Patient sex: F
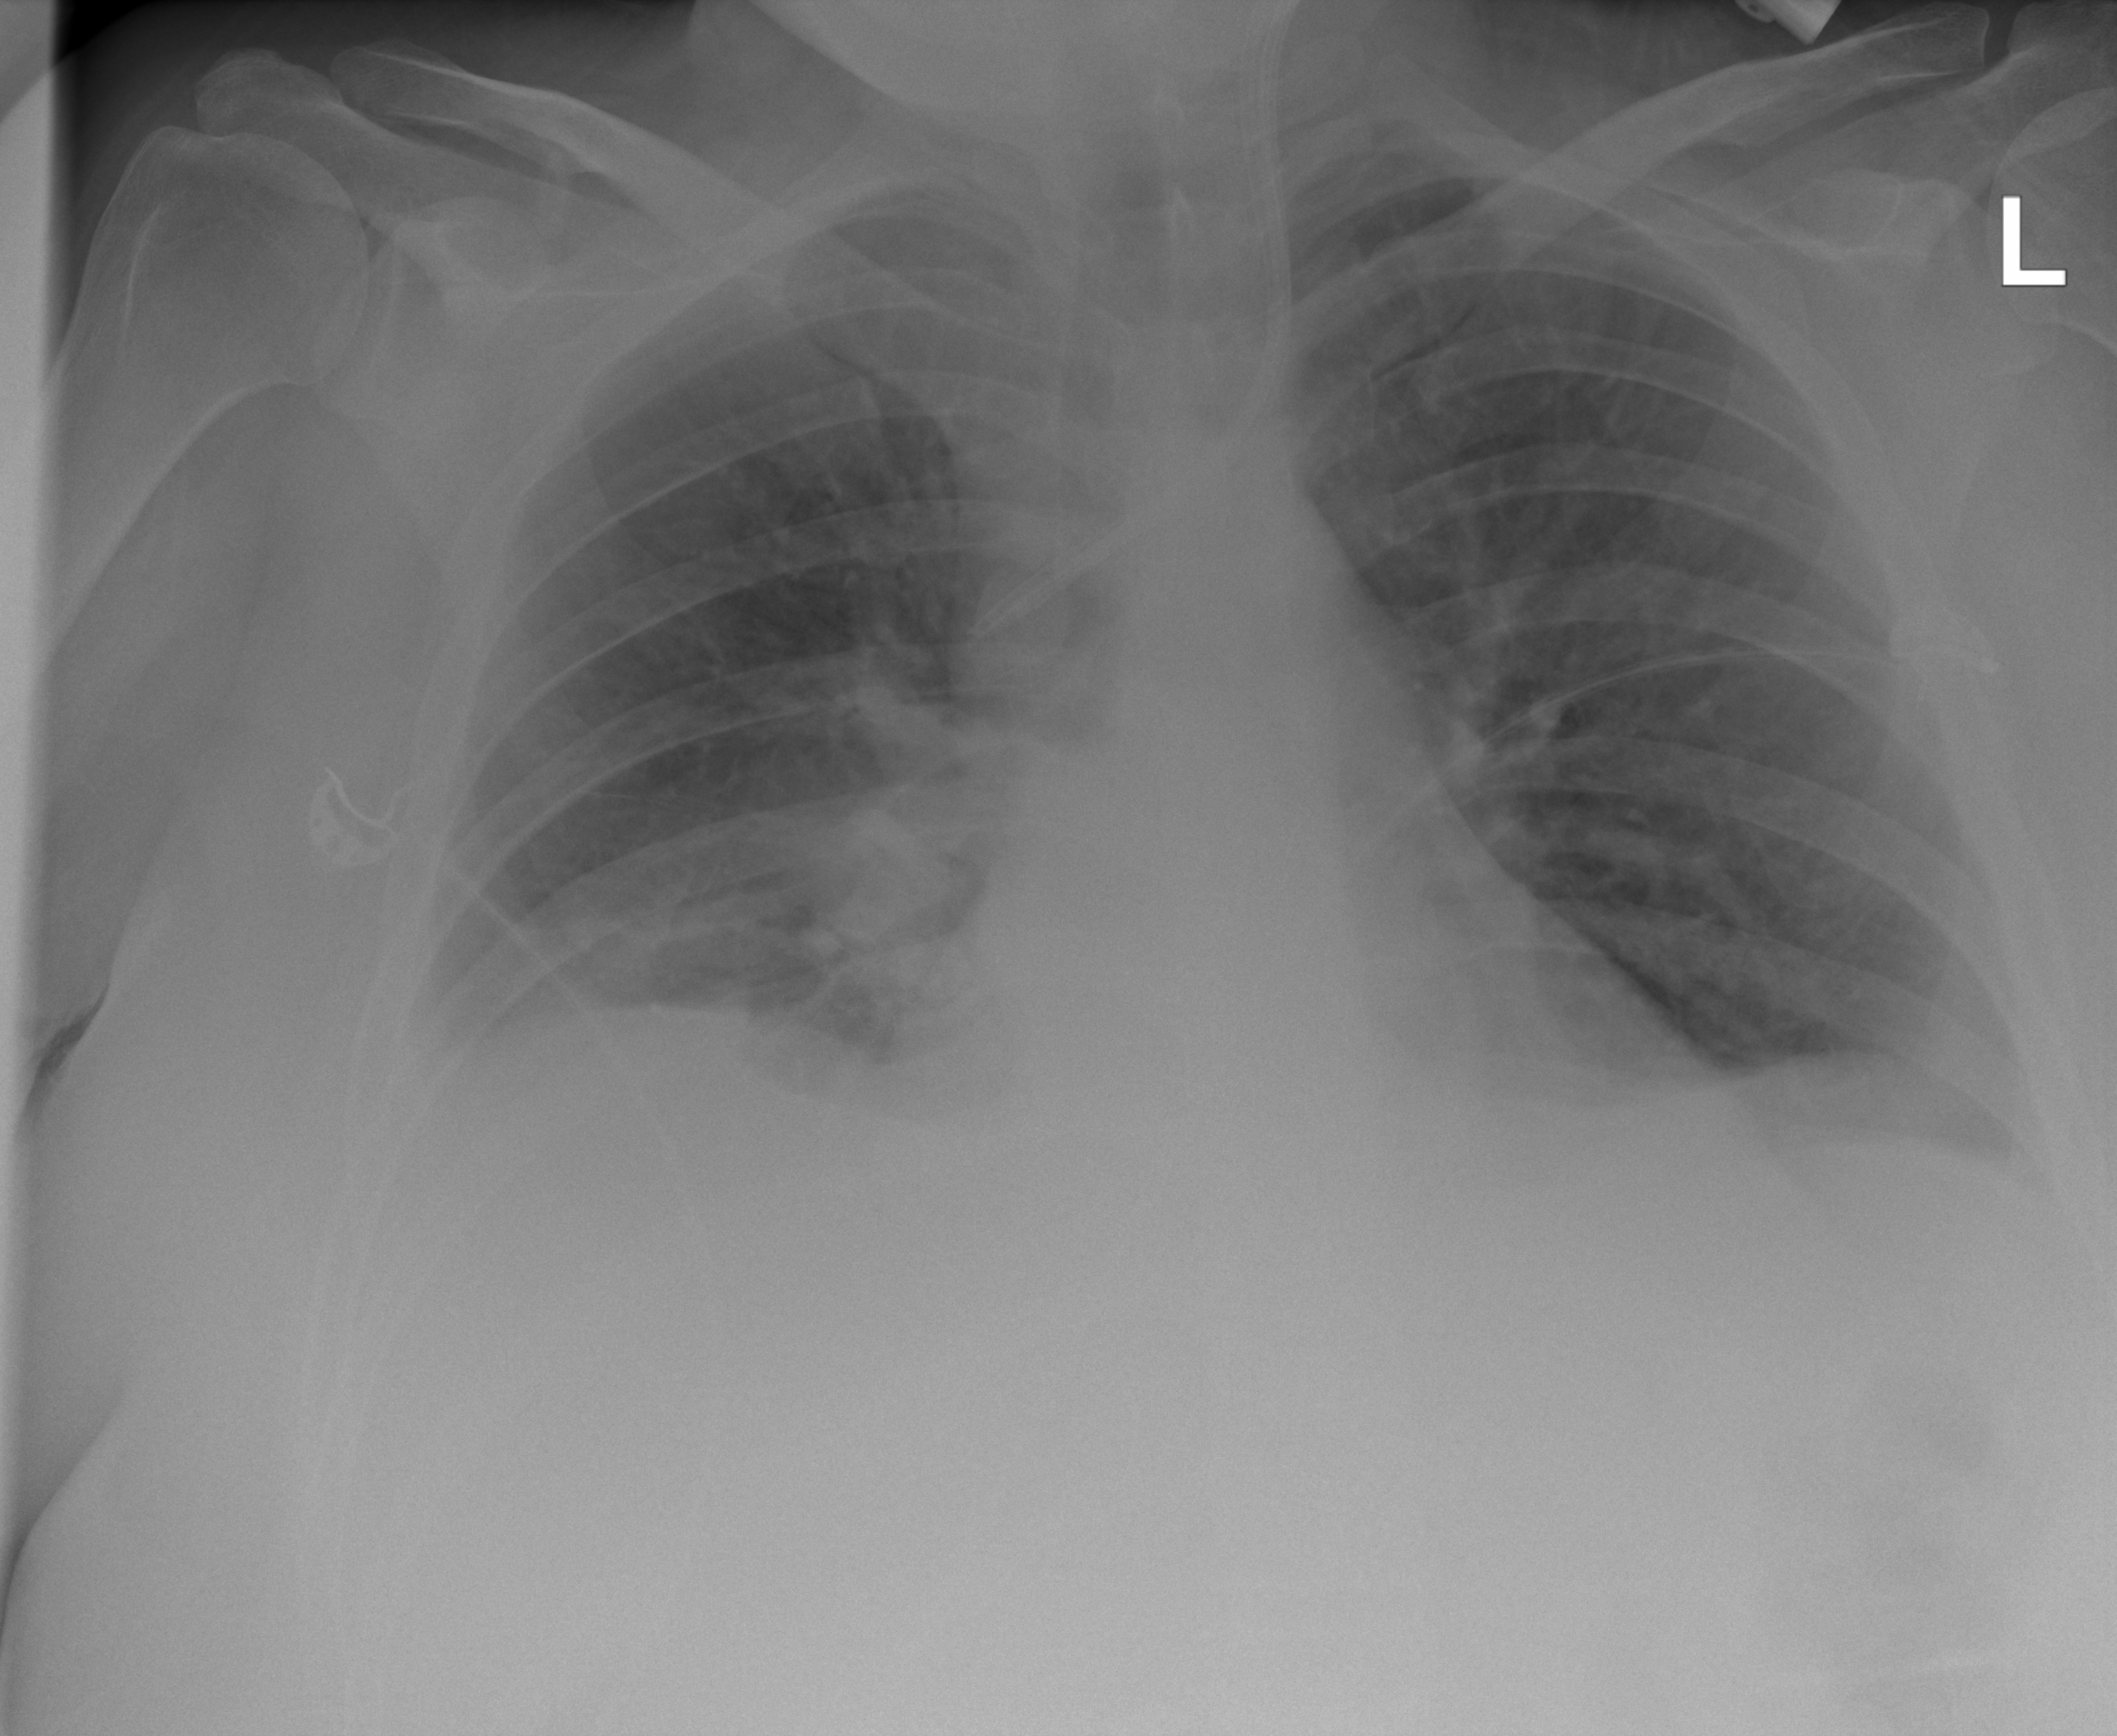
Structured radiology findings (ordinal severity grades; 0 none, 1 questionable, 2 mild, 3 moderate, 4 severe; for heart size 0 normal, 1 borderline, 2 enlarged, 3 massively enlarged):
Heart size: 2
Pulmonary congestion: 0
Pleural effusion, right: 2
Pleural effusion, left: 2
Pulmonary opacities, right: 2
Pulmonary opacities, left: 0
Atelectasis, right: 2
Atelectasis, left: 2